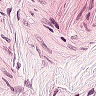
Metastatic tissue present: no